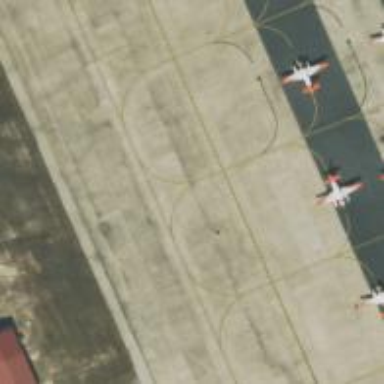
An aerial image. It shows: Image of taxiway at airport.